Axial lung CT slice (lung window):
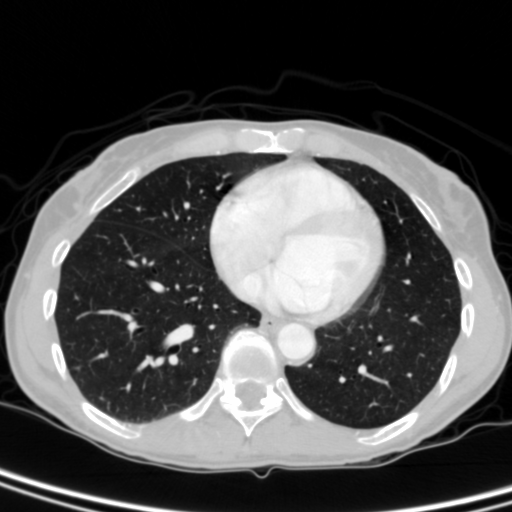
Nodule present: no